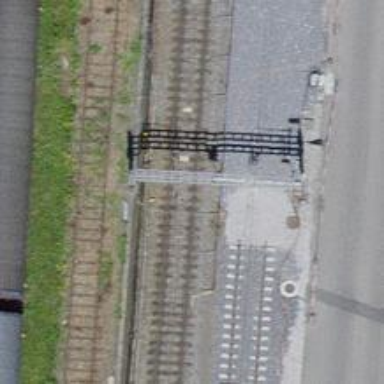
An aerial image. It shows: Single-track electrified railway with contact line.